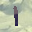
Label: 1